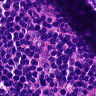
Metastatic tissue present: no